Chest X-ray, AP view. Patient: 66 years old, sex M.
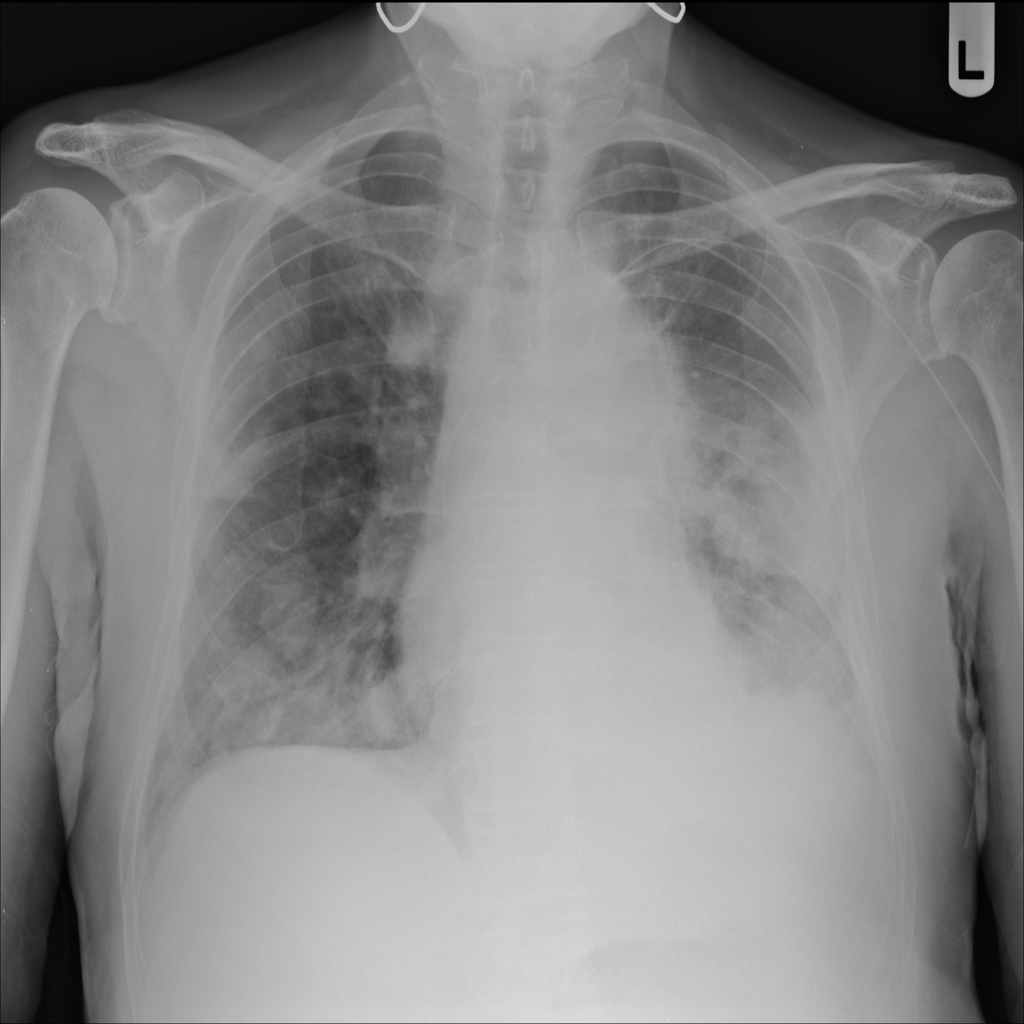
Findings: Mass